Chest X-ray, AP view. Patient: 33 years old, sex M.
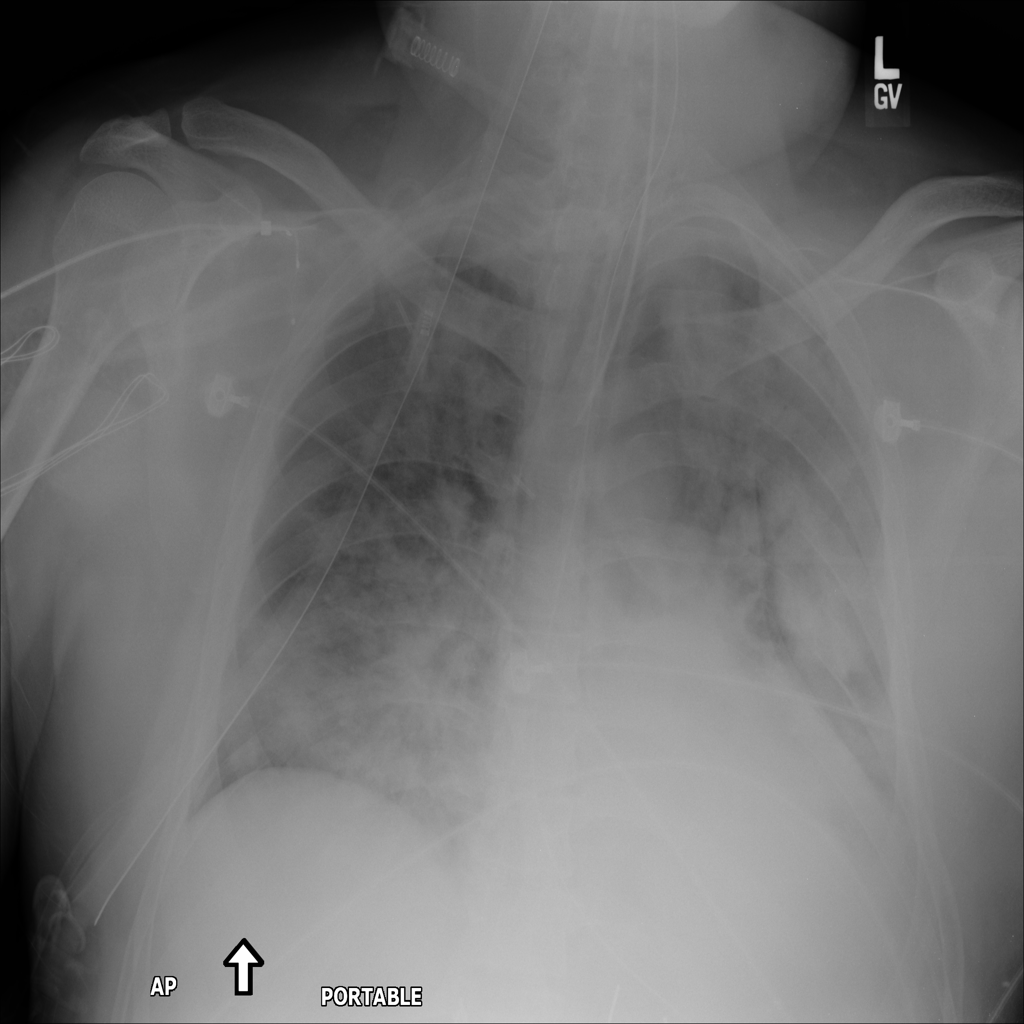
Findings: Infiltration